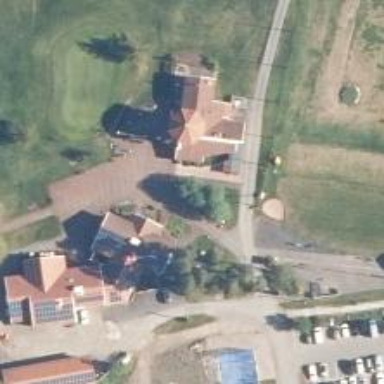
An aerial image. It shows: Golf shop.